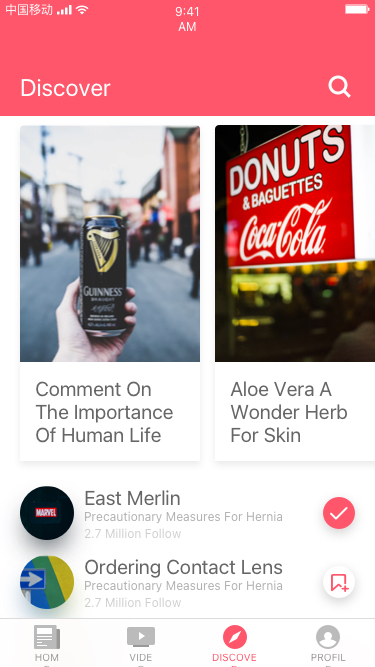
Text in this UI design:
Discover
Comment On The Importance Of Human Life
Aloe Vera A Wonder Herb For Skin
East Merlin
Precautionary Measures For Hernia
2.7 Million Follow
Ordering Contact Lens
Precautionary Measures For Hernia
2.7 Million Follow
Melvin Murphy
Precautionary Measures For Hernia
2.7 Million Follow